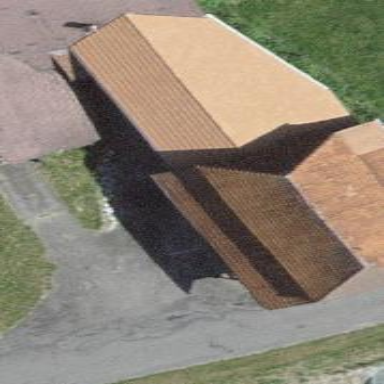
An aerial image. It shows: Barn.